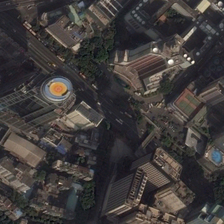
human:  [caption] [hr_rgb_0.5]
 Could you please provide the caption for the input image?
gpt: many buildings and some green trees are in a commercial area .

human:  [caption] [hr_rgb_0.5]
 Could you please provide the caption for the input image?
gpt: many buildings and some green trees are in a commercial area .

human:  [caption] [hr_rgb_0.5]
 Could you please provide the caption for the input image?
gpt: many buildings and some green trees are in a commercial area .

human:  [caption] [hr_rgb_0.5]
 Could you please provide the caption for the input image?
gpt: many buildings and some green trees are in a commercial area .

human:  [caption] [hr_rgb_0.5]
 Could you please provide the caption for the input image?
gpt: many buildings and some green trees are in a commercial area .